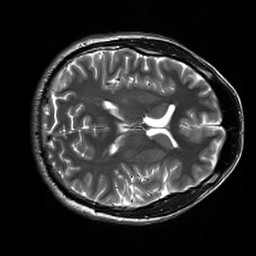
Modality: T2w
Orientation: axial
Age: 29
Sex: male
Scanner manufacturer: siemens
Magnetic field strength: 3 T
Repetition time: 7 s
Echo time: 0.09 s